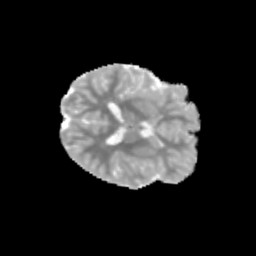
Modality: MD
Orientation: axial
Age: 10
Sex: male
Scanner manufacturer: siemens
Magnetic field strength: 3 T
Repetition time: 3.8 s
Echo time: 0.07 s